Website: lowes
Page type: billing-address
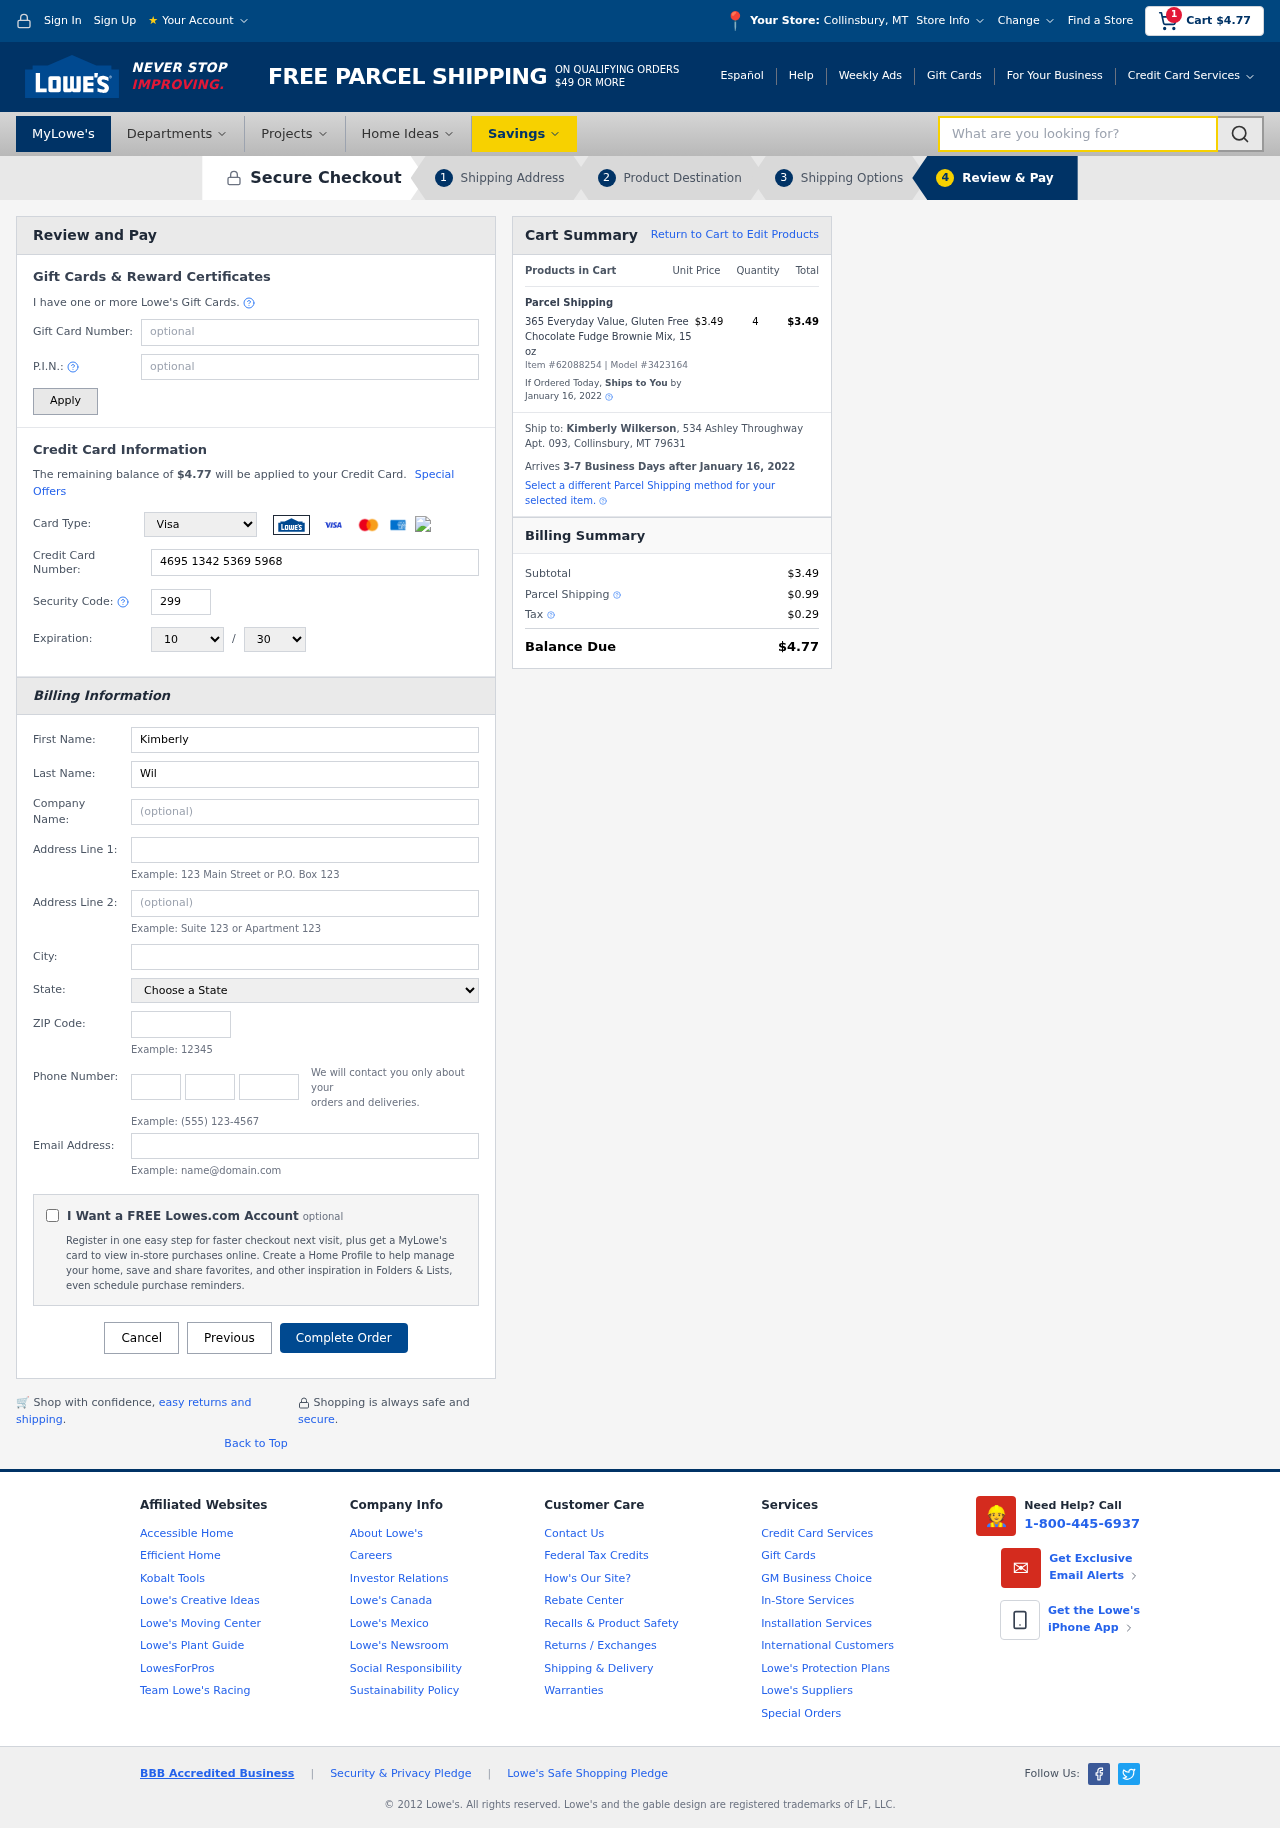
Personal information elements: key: PII_CARD_CVV
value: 299
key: PII_CARD_EXPIRY_MONTH
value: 10
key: PII_CARD_EXPIRY_YEAR
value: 30
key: PII_CARD_NUMBER
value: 4695 1342 5369 5968
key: PII_CARD_TYPE
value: Visa
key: PII_CITY
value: Collinsbury
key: PII_CITY_STATE
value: Collinsbury, MT
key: PII_EMAIL
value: kwilkerson@yahoo.com
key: PII_FIRSTNAME
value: Kimberly
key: PII_FULLNAME
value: Kimberly Wilkerson
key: PII_LASTNAME
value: Wilkerson
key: PII_PHONE_AREA
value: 339
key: PII_PHONE_PREFIX
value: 743
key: PII_PHONE_SUFFIX
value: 9813
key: PII_POSTCODE
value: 79631
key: PII_STATE
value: Montana
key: PII_STREET
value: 534 Ashley Throughway Apt. 093
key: PII_CITY_STATE_ZIP
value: Collinsbury, MT 79631
Product elements: key: PRODUCT1_NAME
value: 365 Everyday Value, Gluten Free Chocolate Fudge Brownie Mix, 15 oz
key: PRODUCT1_PRICE
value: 3.49
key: PRODUCT1_QUANTITY
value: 4
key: PRODUCT_ITEM_NUMBER
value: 62088254
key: PRODUCT_MODEL_NUMBER
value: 3423164
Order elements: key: ORDER_SUBTOTAL
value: $4.77
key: ORDER_TOTAL
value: $4.77
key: ORDER_SHIPPING_DATE
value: January 16, 2022
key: ORDER_SUBTOTAL
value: $3.49
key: ORDER_DELIVERY_DATE
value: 3-7 Business Days after January 16, 2022
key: ORDER_SHIPPING_DATE2
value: January 16, 2022
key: ORDER_SUBTOTAL2
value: $3.49
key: ORDER_SHIPPING_COST
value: $0.99
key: ORDER_TAX
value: $0.29
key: ORDER_TOTAL2
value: $4.77
Search elements: key: HEADER_SEARCH
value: What are you looking for?